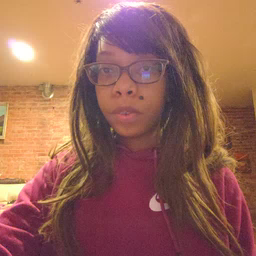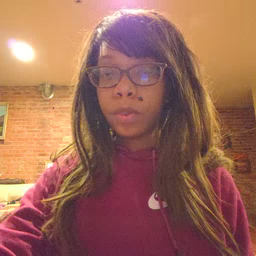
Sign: hear